Field crop: maize
Growth stage: 2
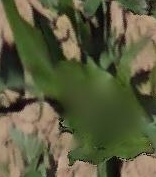
Species: maize